Brain MRI, t1w sequence, axial 2D slice.
Patient: age 35, sex F, weight 95 kg, height 1.95 m
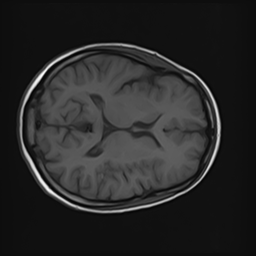